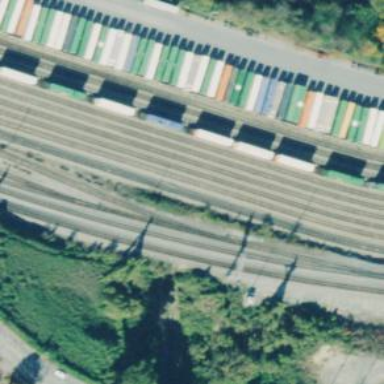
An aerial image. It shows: Site related to railway infrastructure.